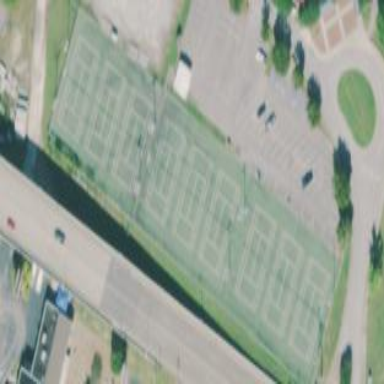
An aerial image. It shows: Tennis court in leisure pitch.